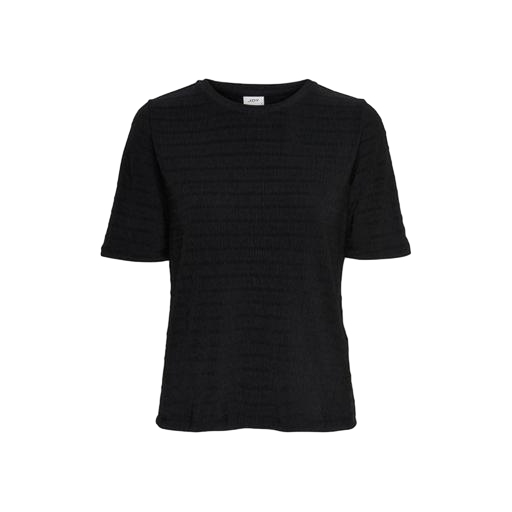
black geo-print t-shirt only macy, black textured short-sleeved blouse, black plus size printed t-shirt only macy, white background